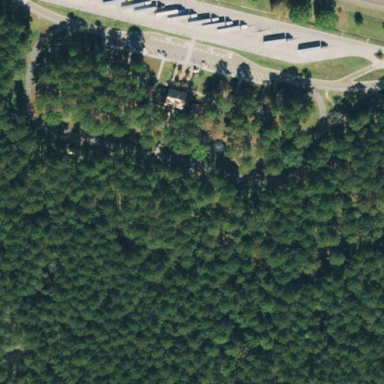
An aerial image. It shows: Rest area along the road.